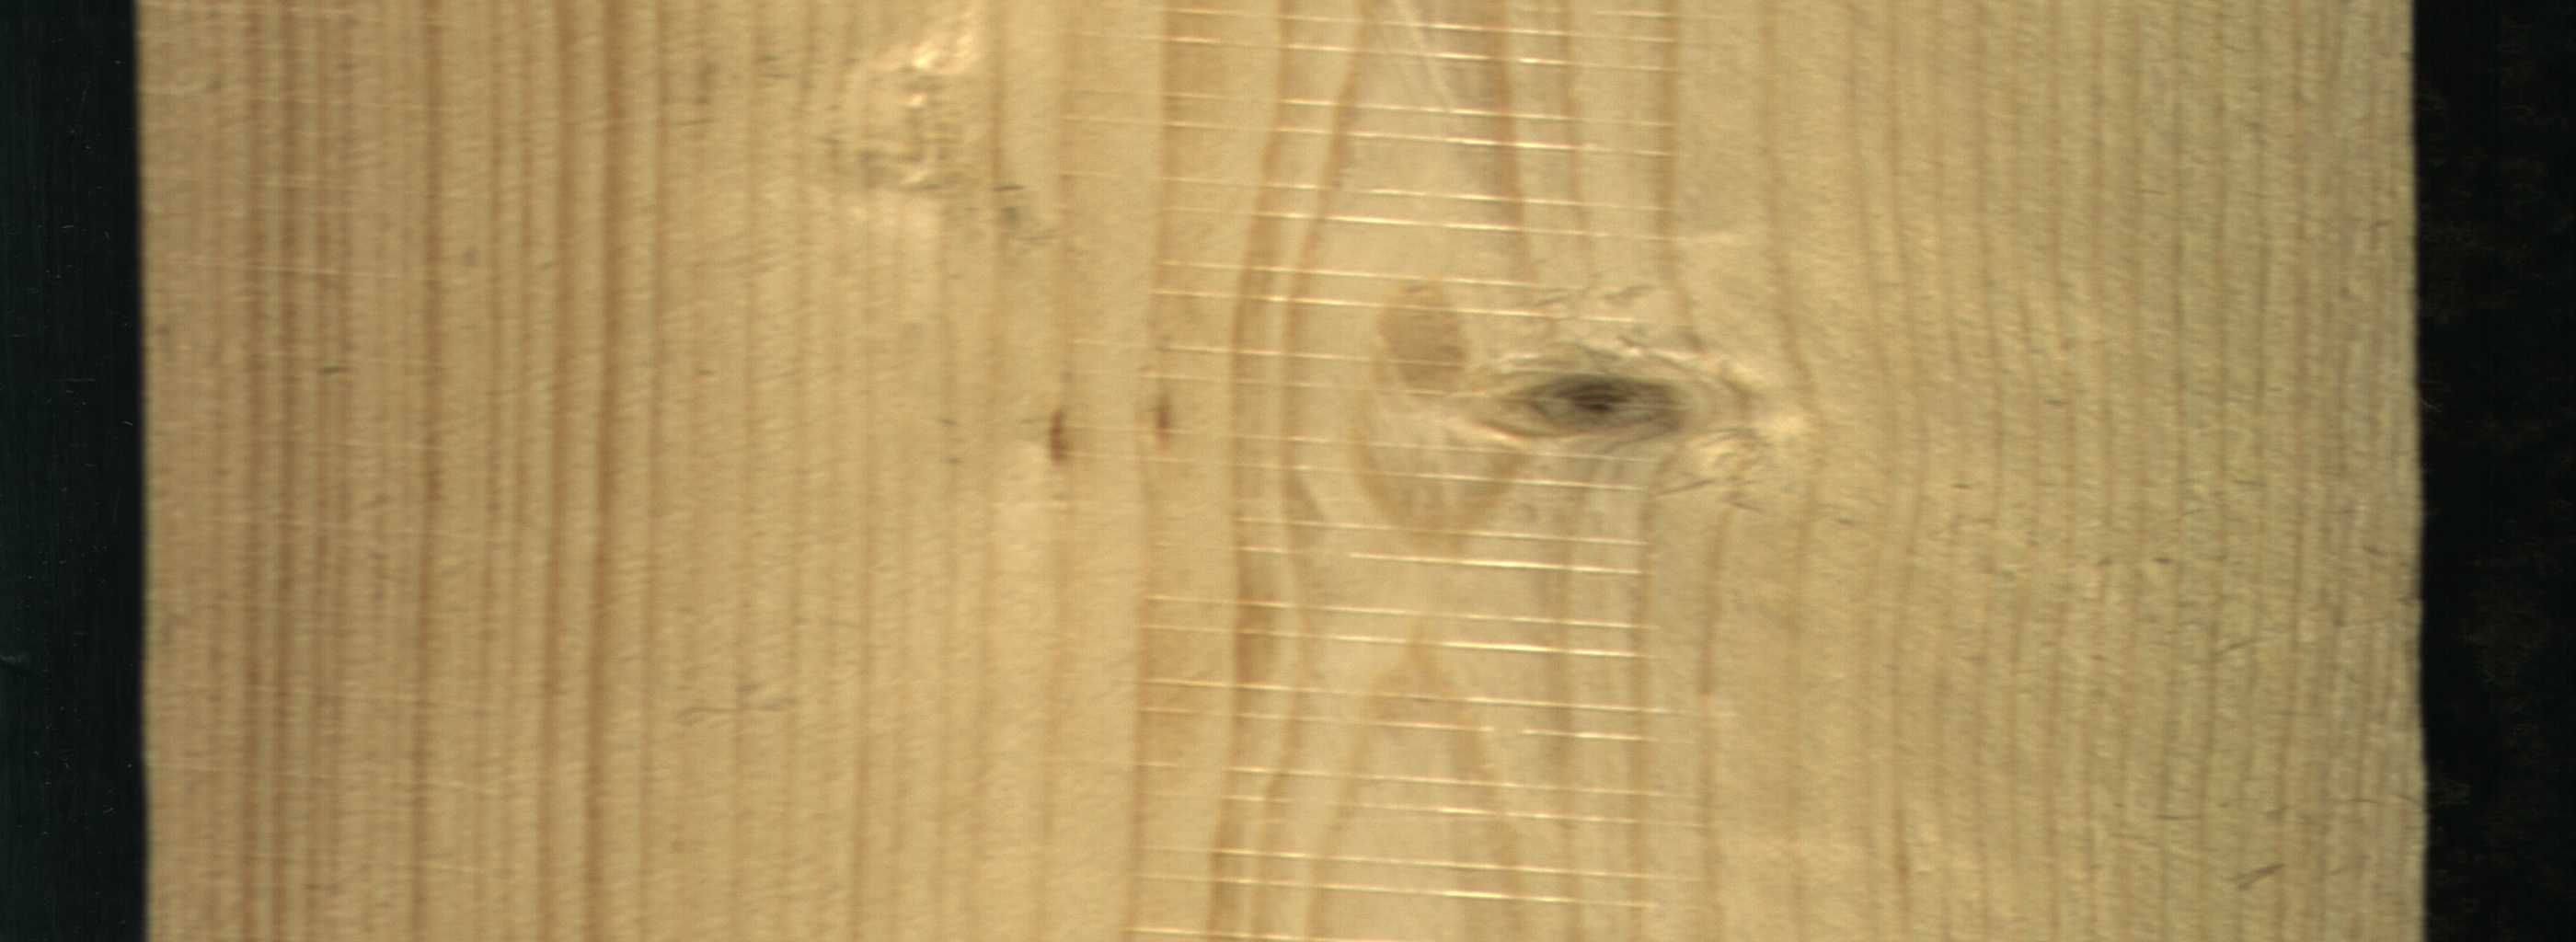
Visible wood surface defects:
Live_Knot